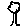
Label: tree